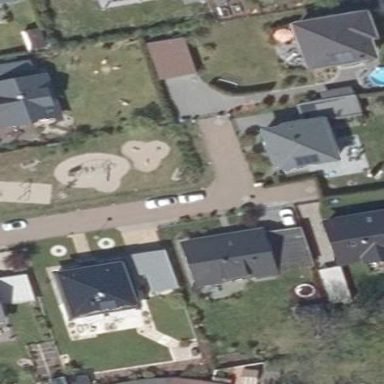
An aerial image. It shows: Playground area for leisure land.